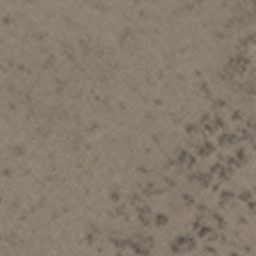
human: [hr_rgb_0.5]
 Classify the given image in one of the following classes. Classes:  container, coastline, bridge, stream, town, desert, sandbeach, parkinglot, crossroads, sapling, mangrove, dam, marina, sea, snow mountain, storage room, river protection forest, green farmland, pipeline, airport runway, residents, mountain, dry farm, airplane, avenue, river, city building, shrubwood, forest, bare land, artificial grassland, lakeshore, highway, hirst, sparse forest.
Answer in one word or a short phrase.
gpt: bare land